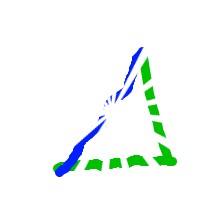
Shape: triangle